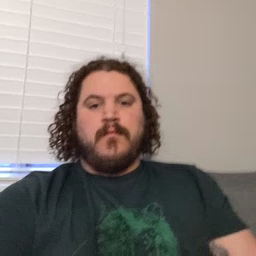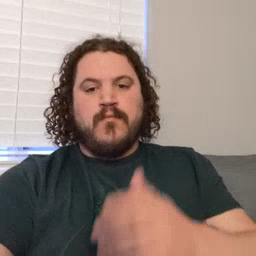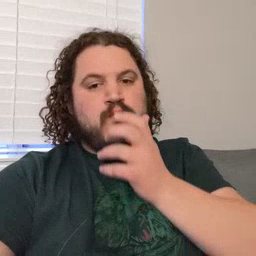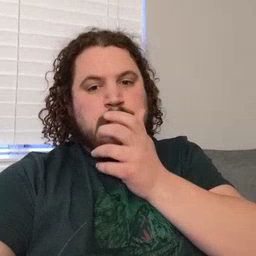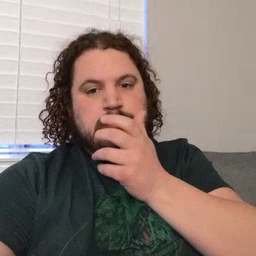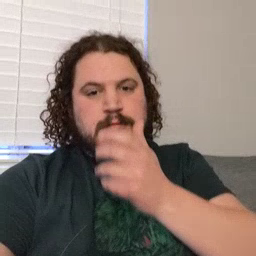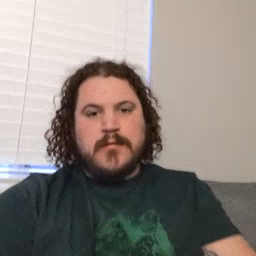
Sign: grass